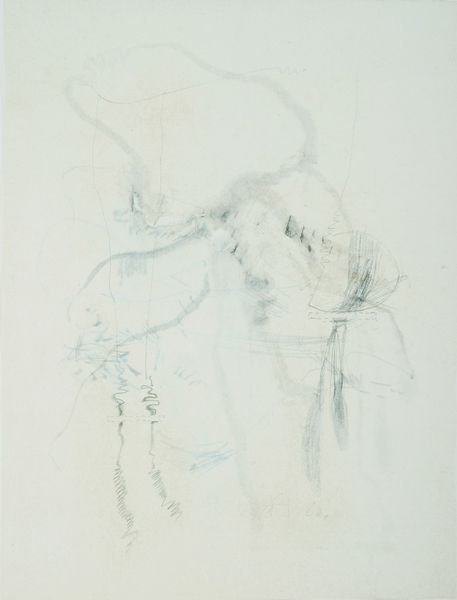
Titel: ohne Titel
Künstler: Gerhard Hoehme
Standort: Düsseldorf
Institution: Gerhard und Magarete Hoehme-Stiftung
Schlagwörter: akt, blau, kopf, schatten, weiß, mädchen, frau, grau, haar, hell, kreide, schwarz, skizze, zeichnung, tier, weg, wolke, arm, arme, blass, gesicht, mensch, figur, haare, blatt, scheitel, zart, papier, umrisse, abstrakt, modern, grafik, graphik, wasserfarbe, linien, zopf, oberkörper, striche, tusche, linie, kohle, schulterblatt, bleistift, schema, organisch, zeichnen, leicht, schemen, spiralen, gezeichnet, aufbau, abastrakt, amorphes, anmutungen, hartung, körperähnliches, raumgreifend